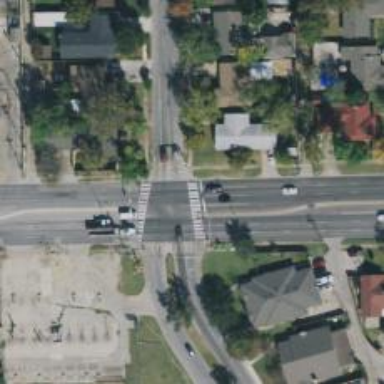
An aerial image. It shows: Crossing road.